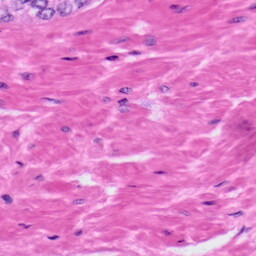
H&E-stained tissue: Prostate